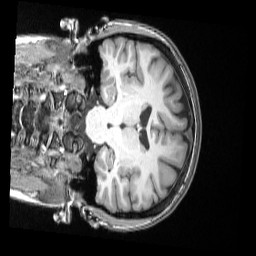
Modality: T1w
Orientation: coronal
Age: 19
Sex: female
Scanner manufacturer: siemens
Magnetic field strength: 3 T
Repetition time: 2 s
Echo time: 0.00339 s